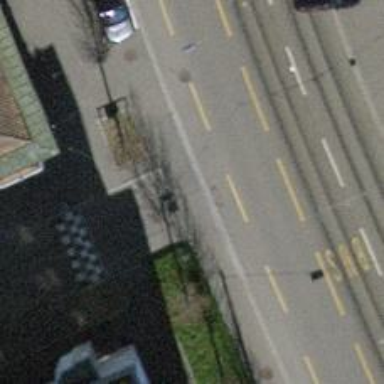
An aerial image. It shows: Unmarked crossing with raised kerb and traffic calming table.